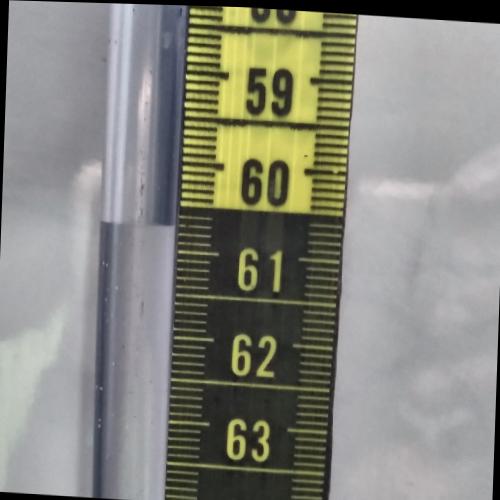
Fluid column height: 60.7 cm